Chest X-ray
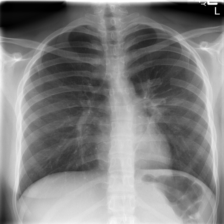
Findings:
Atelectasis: negative
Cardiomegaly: negative
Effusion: negative
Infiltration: negative
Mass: negative
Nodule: positive
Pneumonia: negative
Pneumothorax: negative
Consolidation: negative
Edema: negative
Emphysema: negative
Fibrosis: negative
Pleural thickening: negative
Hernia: negative